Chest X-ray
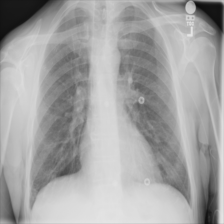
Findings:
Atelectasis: negative
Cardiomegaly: negative
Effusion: negative
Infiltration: positive
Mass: negative
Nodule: negative
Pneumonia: negative
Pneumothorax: negative
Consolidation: negative
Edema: negative
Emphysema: negative
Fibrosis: negative
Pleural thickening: negative
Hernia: negative